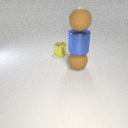
small yellow metal cylinder behind large brown rubber sphere